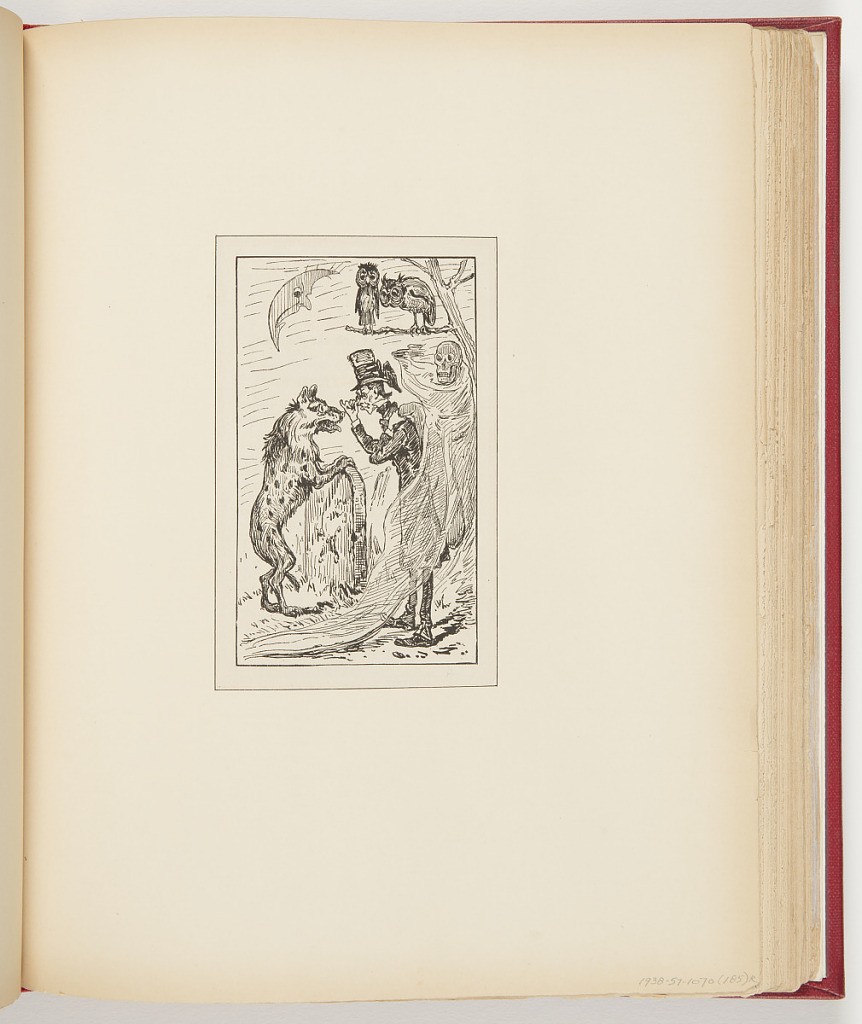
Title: The Physician and the Hyena
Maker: Frederick Stuart Church, American, 1842–1924
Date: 1878
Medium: Printed in black ink on paper
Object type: Ephemera
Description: Center, profile of man with top hat, glasses and cape, facing a hyena on his hind legs. Profile of hyena with mouth open and tongue out, with front paws on grave. Left, ghost; above, tree with two owls looking down. Upper left, waning crescent, upset.